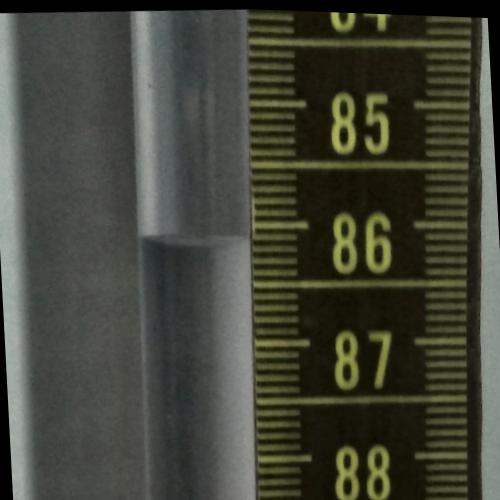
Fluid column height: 86.1 cm